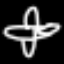
Label: airplane